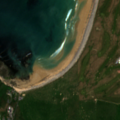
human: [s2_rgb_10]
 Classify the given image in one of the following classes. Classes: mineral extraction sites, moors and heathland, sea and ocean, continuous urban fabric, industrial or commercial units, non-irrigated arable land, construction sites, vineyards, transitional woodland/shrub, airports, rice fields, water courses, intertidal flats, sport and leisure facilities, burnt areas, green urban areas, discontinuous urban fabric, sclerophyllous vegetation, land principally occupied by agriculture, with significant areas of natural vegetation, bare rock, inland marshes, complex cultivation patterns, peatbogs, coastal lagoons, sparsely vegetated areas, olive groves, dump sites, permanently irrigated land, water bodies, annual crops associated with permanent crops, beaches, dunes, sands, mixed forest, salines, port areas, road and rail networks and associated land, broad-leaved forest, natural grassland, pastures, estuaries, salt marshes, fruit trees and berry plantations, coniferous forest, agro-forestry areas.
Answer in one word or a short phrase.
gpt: sport and leisure facilities, pastures, moors and heathland, beaches, dunes, sands, intertidal flats, sea and ocean